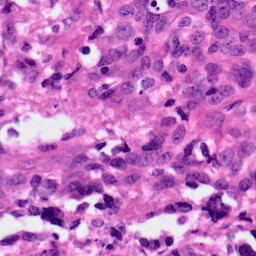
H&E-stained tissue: Ovarian